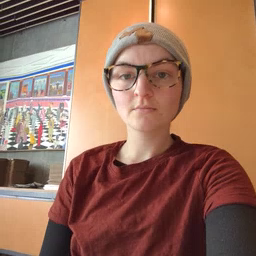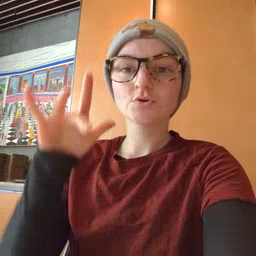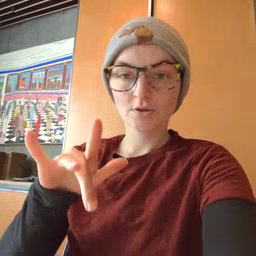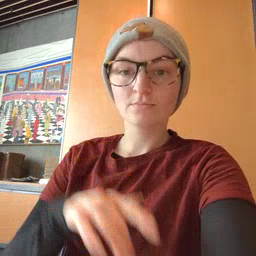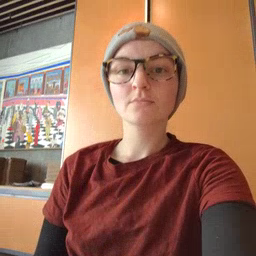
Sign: touch